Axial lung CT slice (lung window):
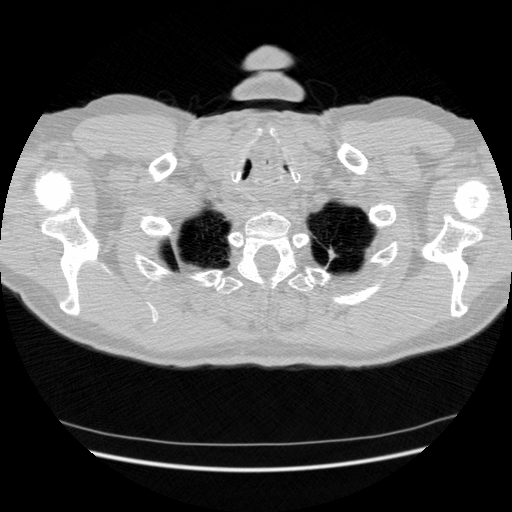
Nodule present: no